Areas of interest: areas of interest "Suning Fengxian Logistics Center East Area"
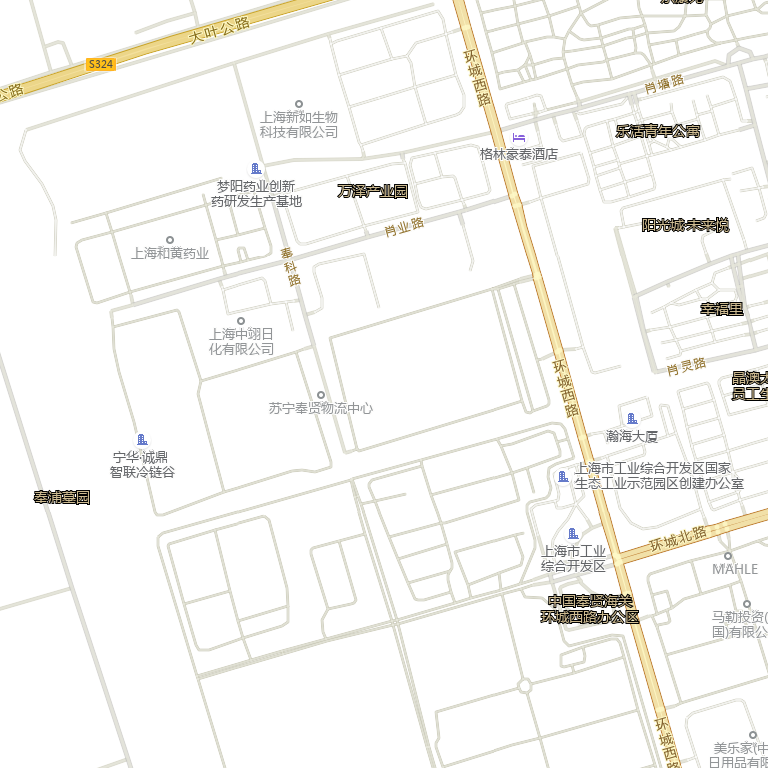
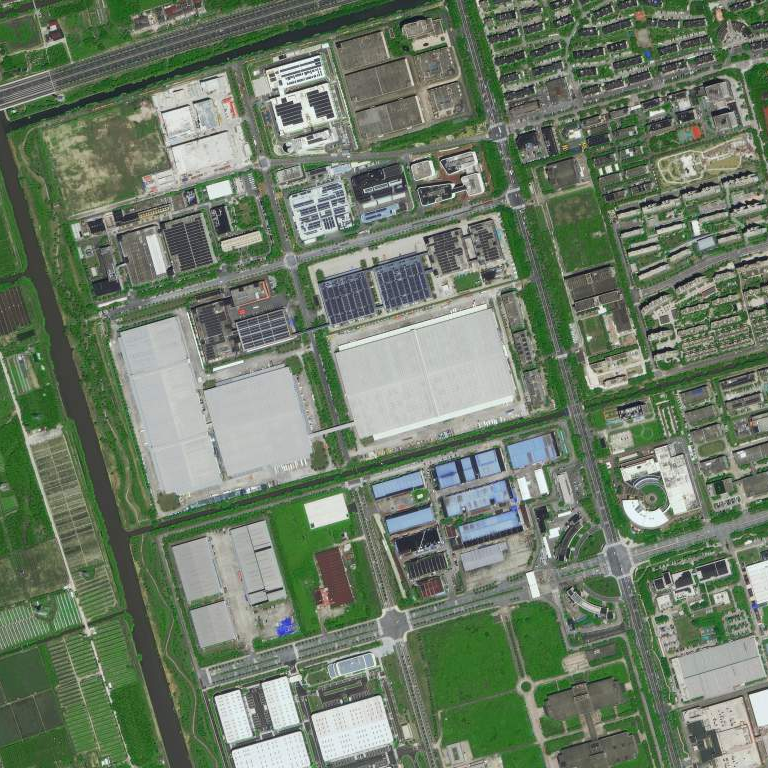